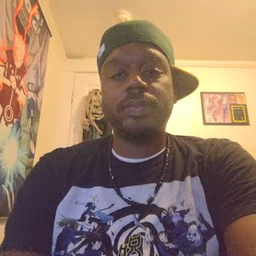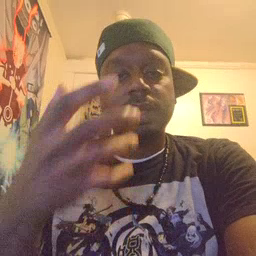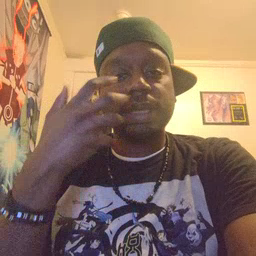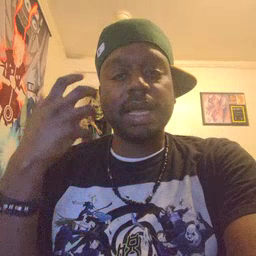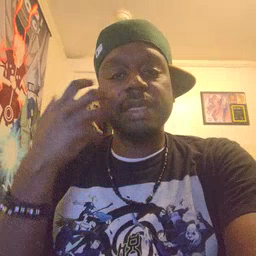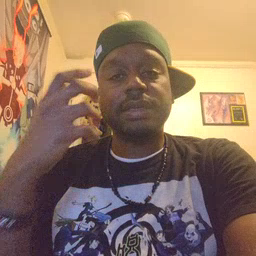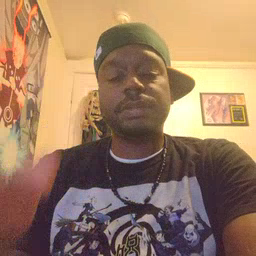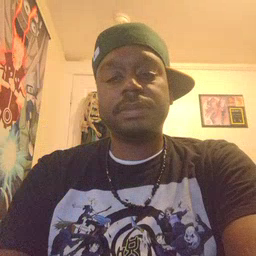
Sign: tiger